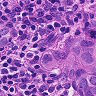
Metastatic tissue present: yes